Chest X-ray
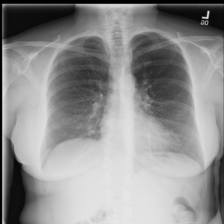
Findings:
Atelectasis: negative
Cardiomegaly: negative
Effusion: negative
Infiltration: positive
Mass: negative
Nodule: negative
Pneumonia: negative
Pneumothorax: negative
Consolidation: negative
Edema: negative
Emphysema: negative
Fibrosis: negative
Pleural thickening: negative
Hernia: negative